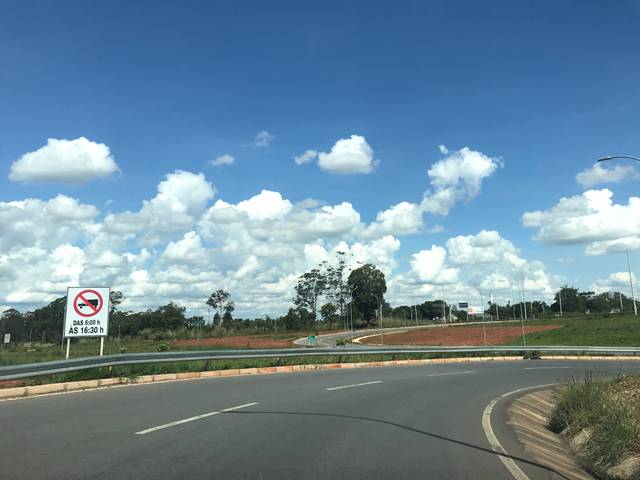
Region: Brazil
Coordinates: -15.686, -47.857